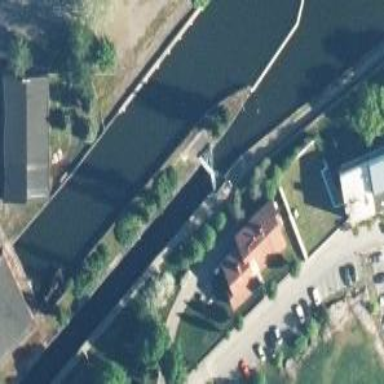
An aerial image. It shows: Lock gate on waterway.